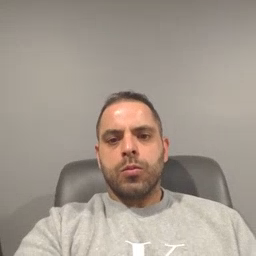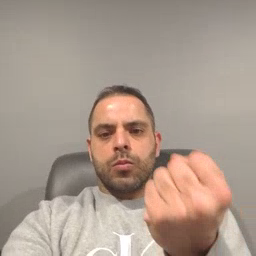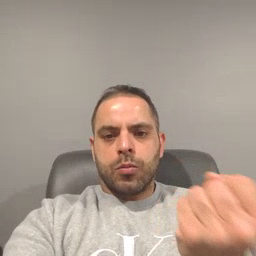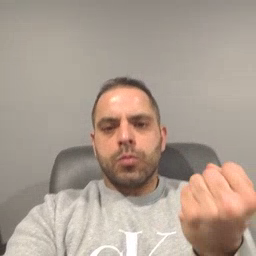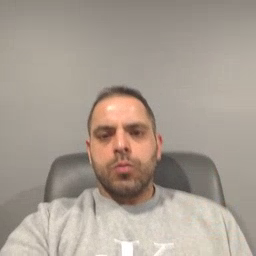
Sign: drawer